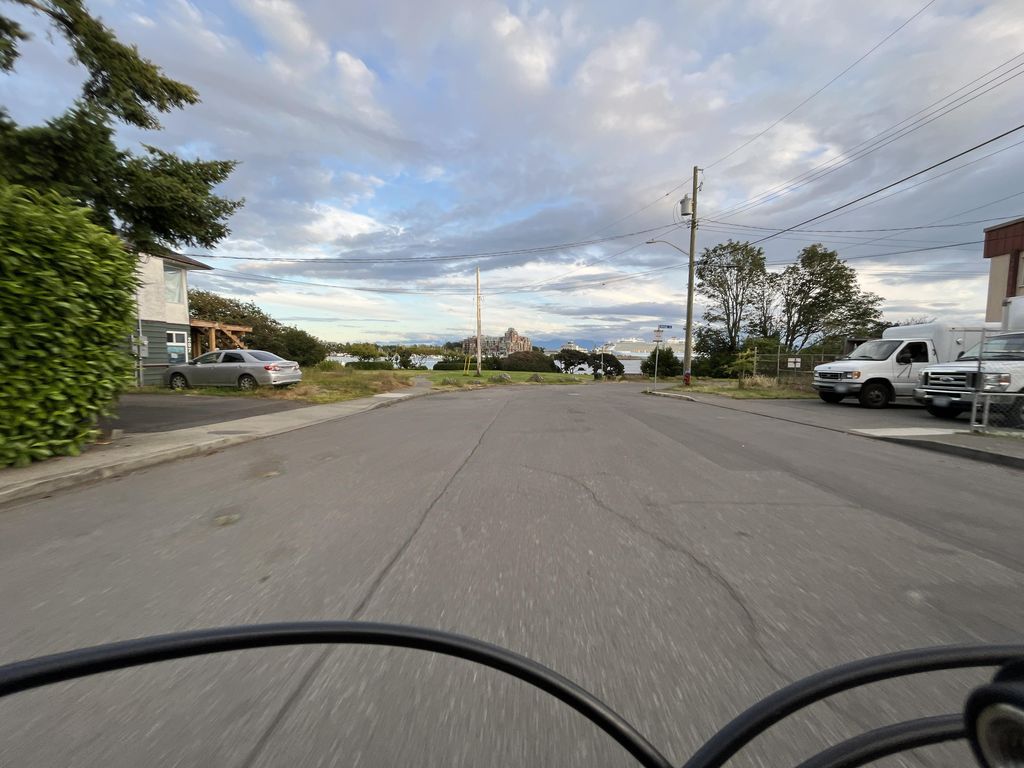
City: victoria